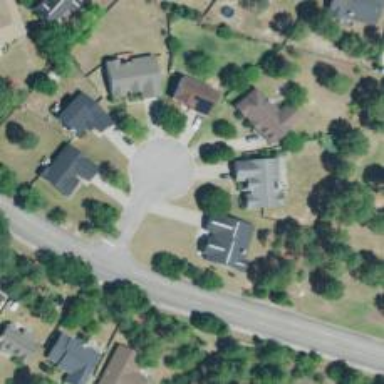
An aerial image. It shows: Turning circle on the road.